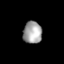
Tissue: lung
Cell type: Epithelial cells
Senescence score: 0.1724
Nuclear area (px): 408
Mean DAPI intensity: 161.998